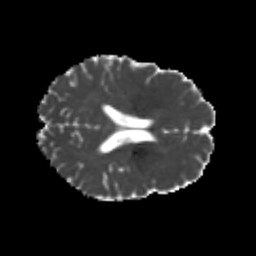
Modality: MD
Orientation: axial
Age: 21
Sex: male
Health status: healthy
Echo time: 0.074 s